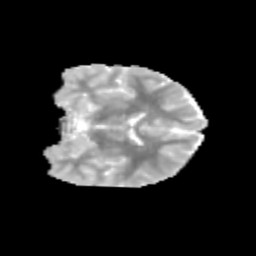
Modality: MD
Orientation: coronal
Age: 11
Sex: female
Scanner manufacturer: siemens
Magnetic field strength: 3 T
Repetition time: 3.8 s
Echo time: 0.07 s